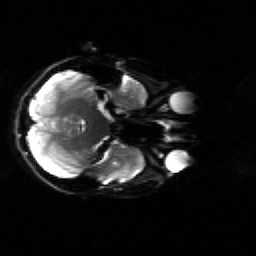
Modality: sbref
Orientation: axial
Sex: male
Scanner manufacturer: siemens
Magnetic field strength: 3 T
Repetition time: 5 s
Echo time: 0.071 s